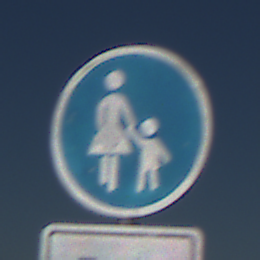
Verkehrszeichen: Gehweg
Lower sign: HinweisDurchVerbaleAngabe2
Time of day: MorningAfternoon
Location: Outdoor (RoadRail)
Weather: Clear
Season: NotSpecified
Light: Natural